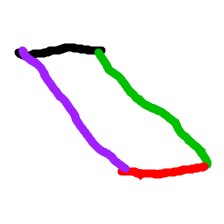
Shape: parallelogram